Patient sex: M
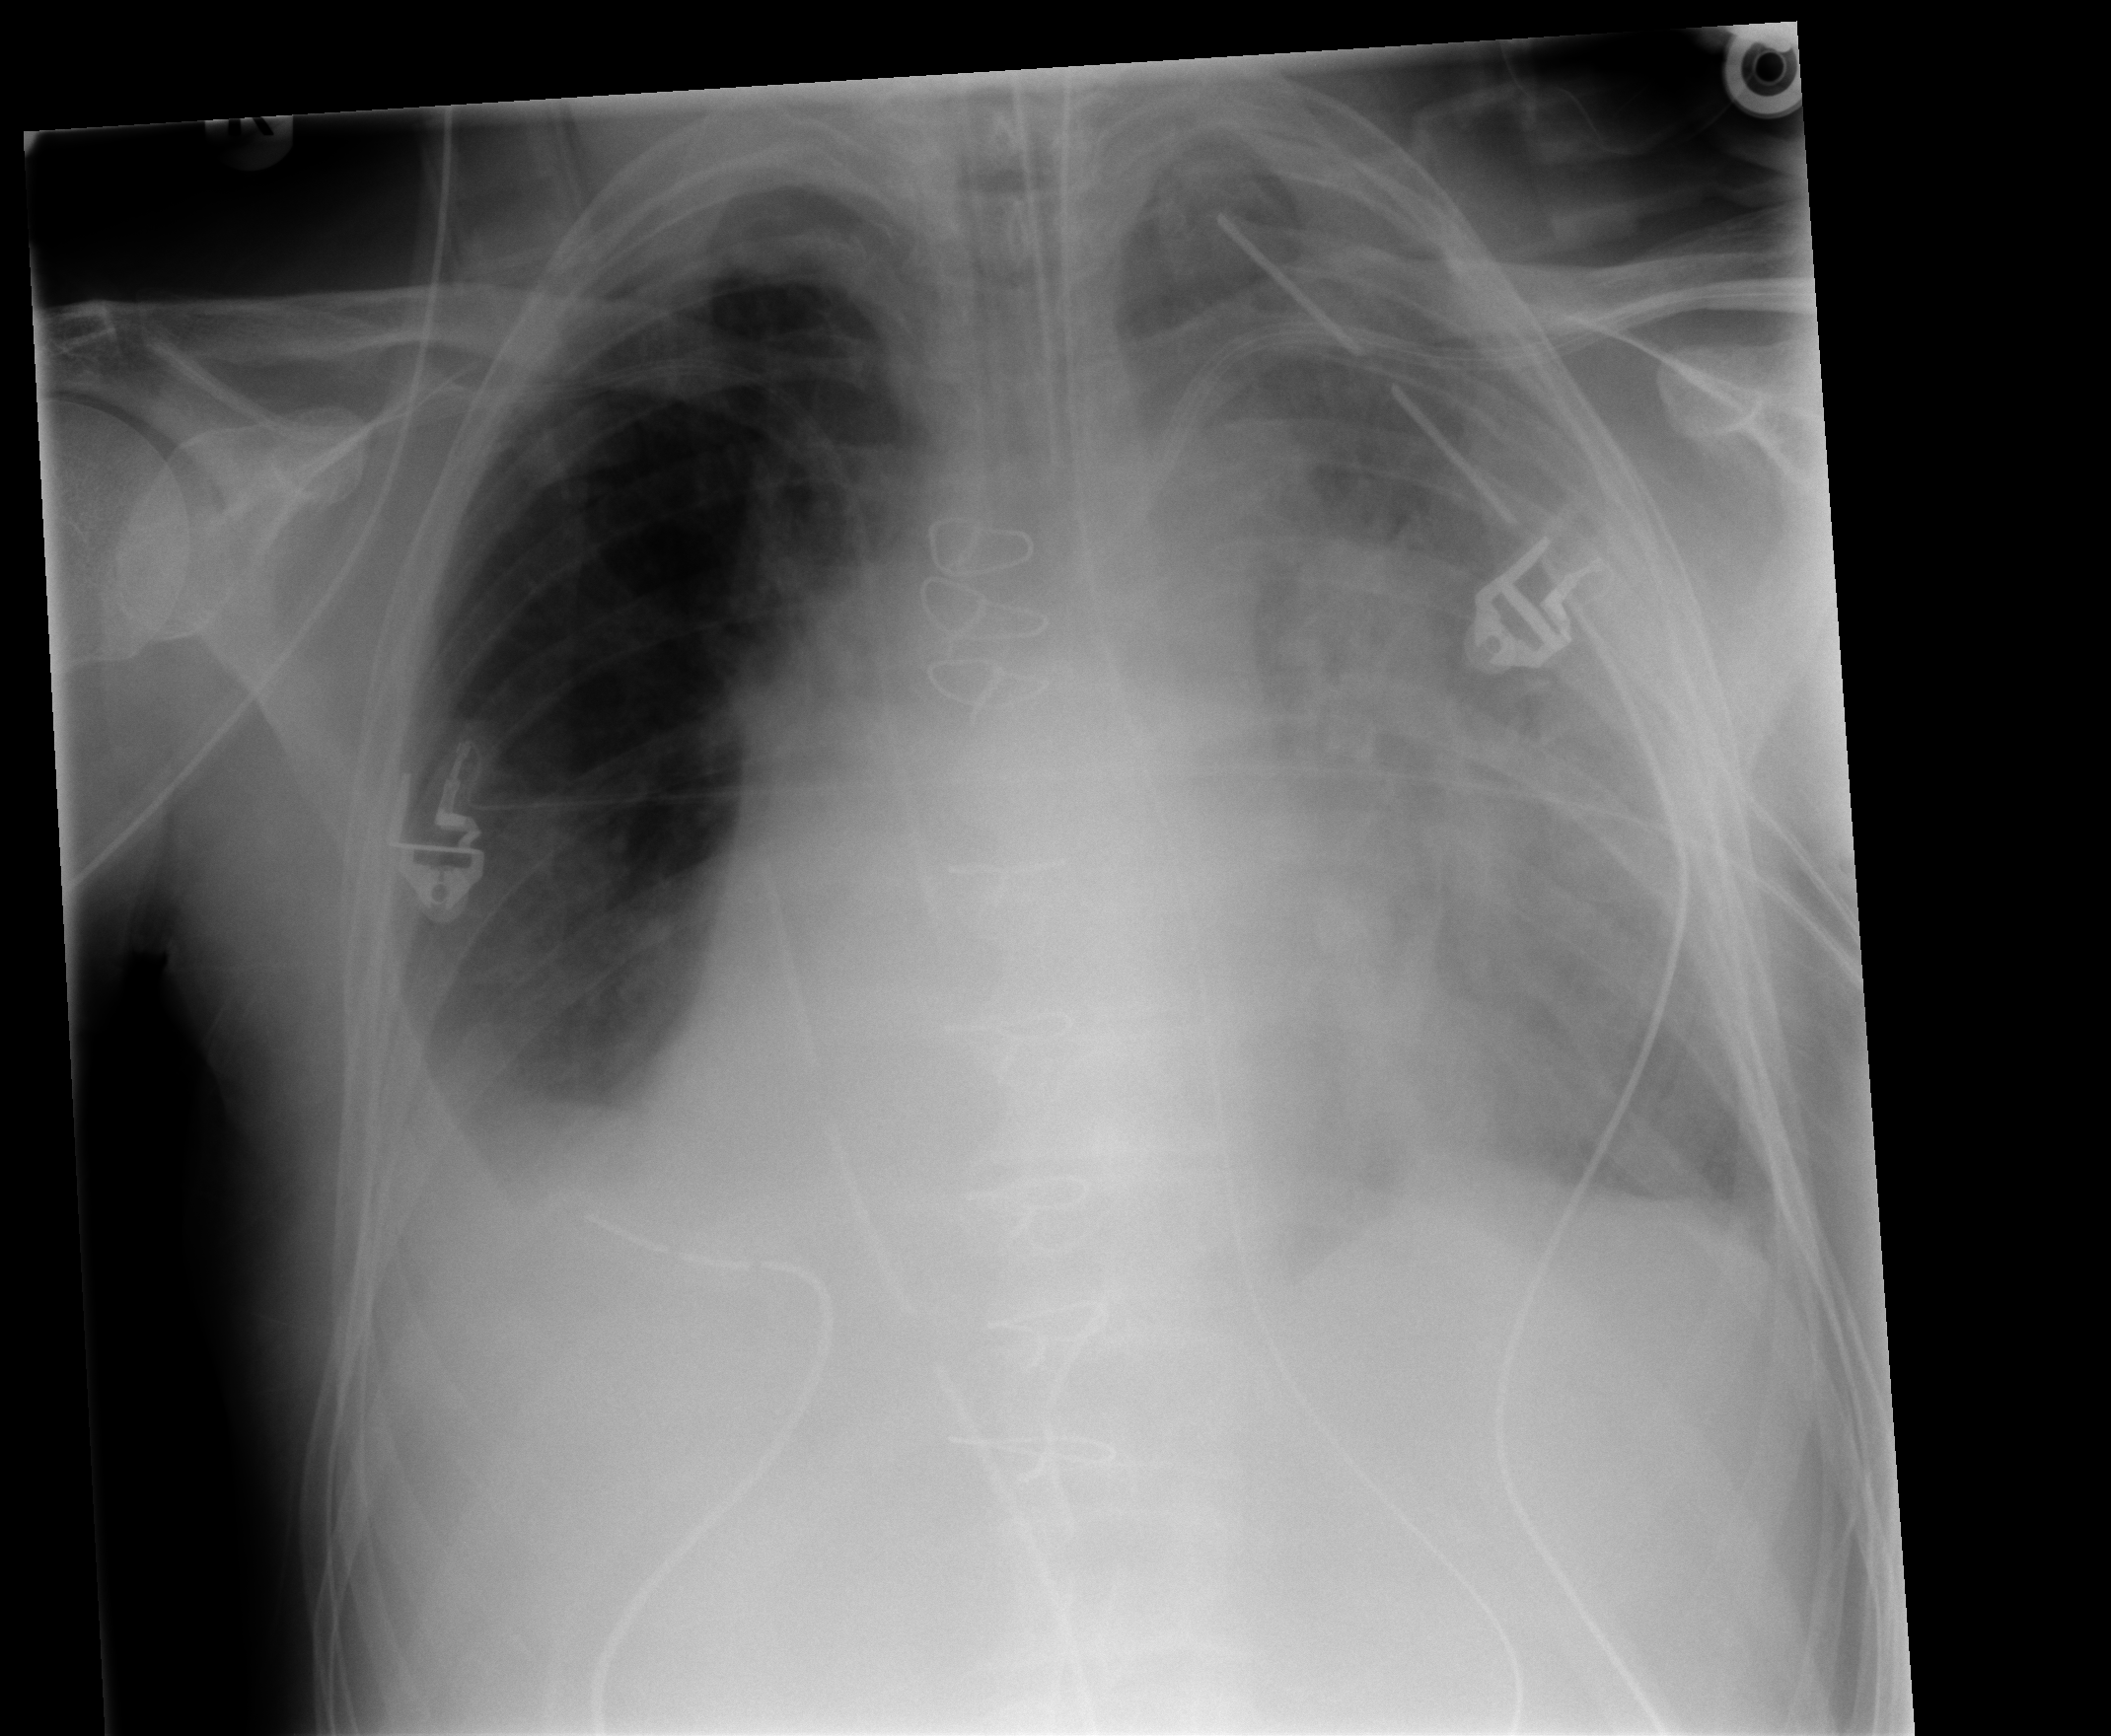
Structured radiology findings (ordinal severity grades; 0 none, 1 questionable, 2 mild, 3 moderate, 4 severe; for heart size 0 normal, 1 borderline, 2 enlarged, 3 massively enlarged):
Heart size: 3
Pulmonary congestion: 2
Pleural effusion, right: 2
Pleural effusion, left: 4
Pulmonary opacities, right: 0
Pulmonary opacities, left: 4
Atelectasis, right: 2
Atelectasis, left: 2